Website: macys
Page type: account-selection
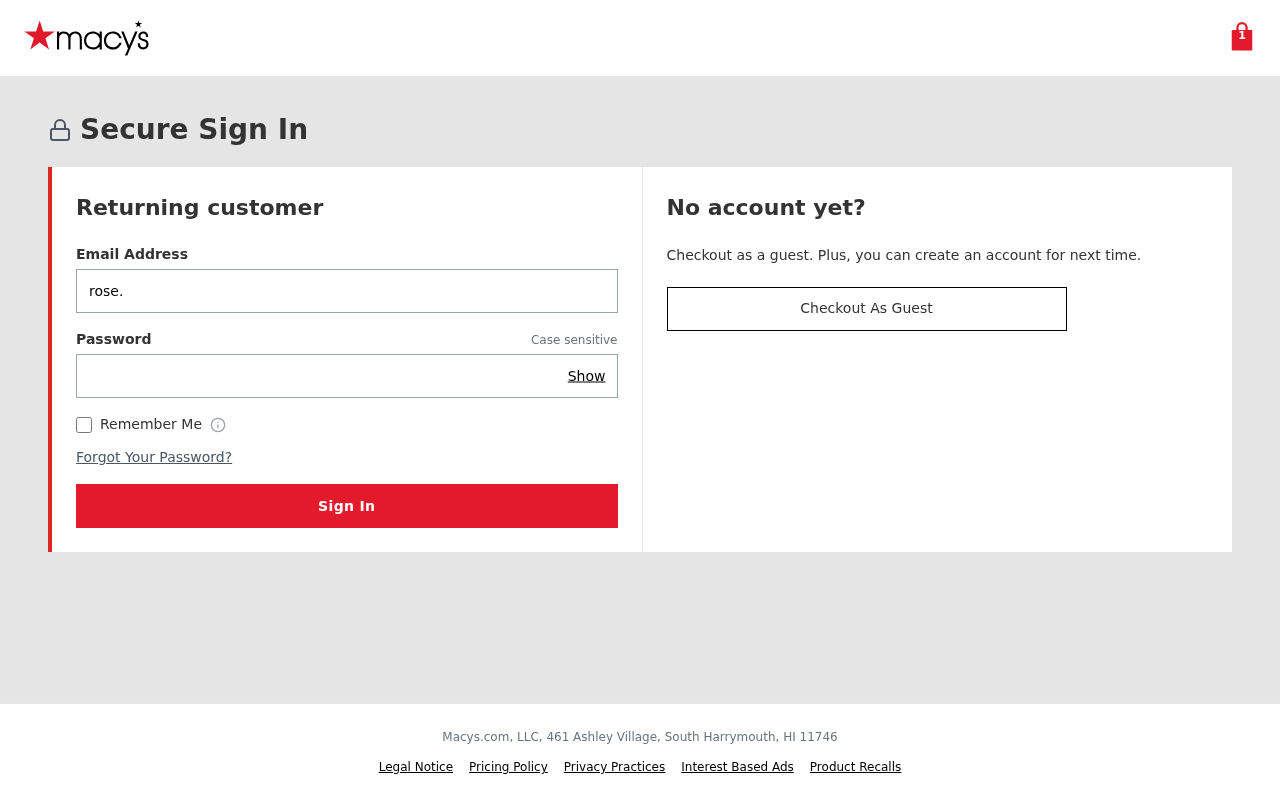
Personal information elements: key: PII_EMAIL
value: rose.liu@gmail.com
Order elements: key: ORDER_NUM_ITEMS
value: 1